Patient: sex M, age 71
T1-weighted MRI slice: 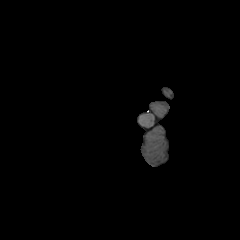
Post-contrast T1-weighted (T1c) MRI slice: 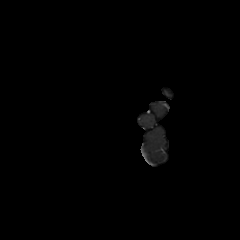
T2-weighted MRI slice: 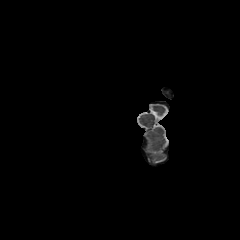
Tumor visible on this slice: no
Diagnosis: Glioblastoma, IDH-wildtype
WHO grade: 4